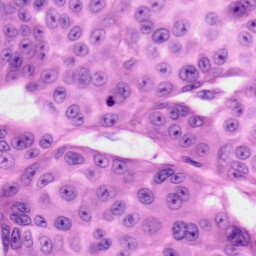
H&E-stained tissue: Skin